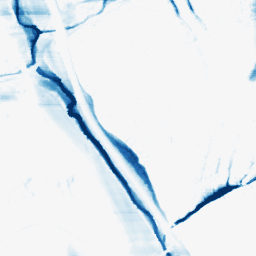
Category: morphological
Decomposition family: morphological_ellipse
Decomposition parameters: operation: closing
width: 5
height: 50
Upsampling method: bicubic_3x
Upsampling parameters: scale: 3
Upsampling scale: 3